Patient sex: F
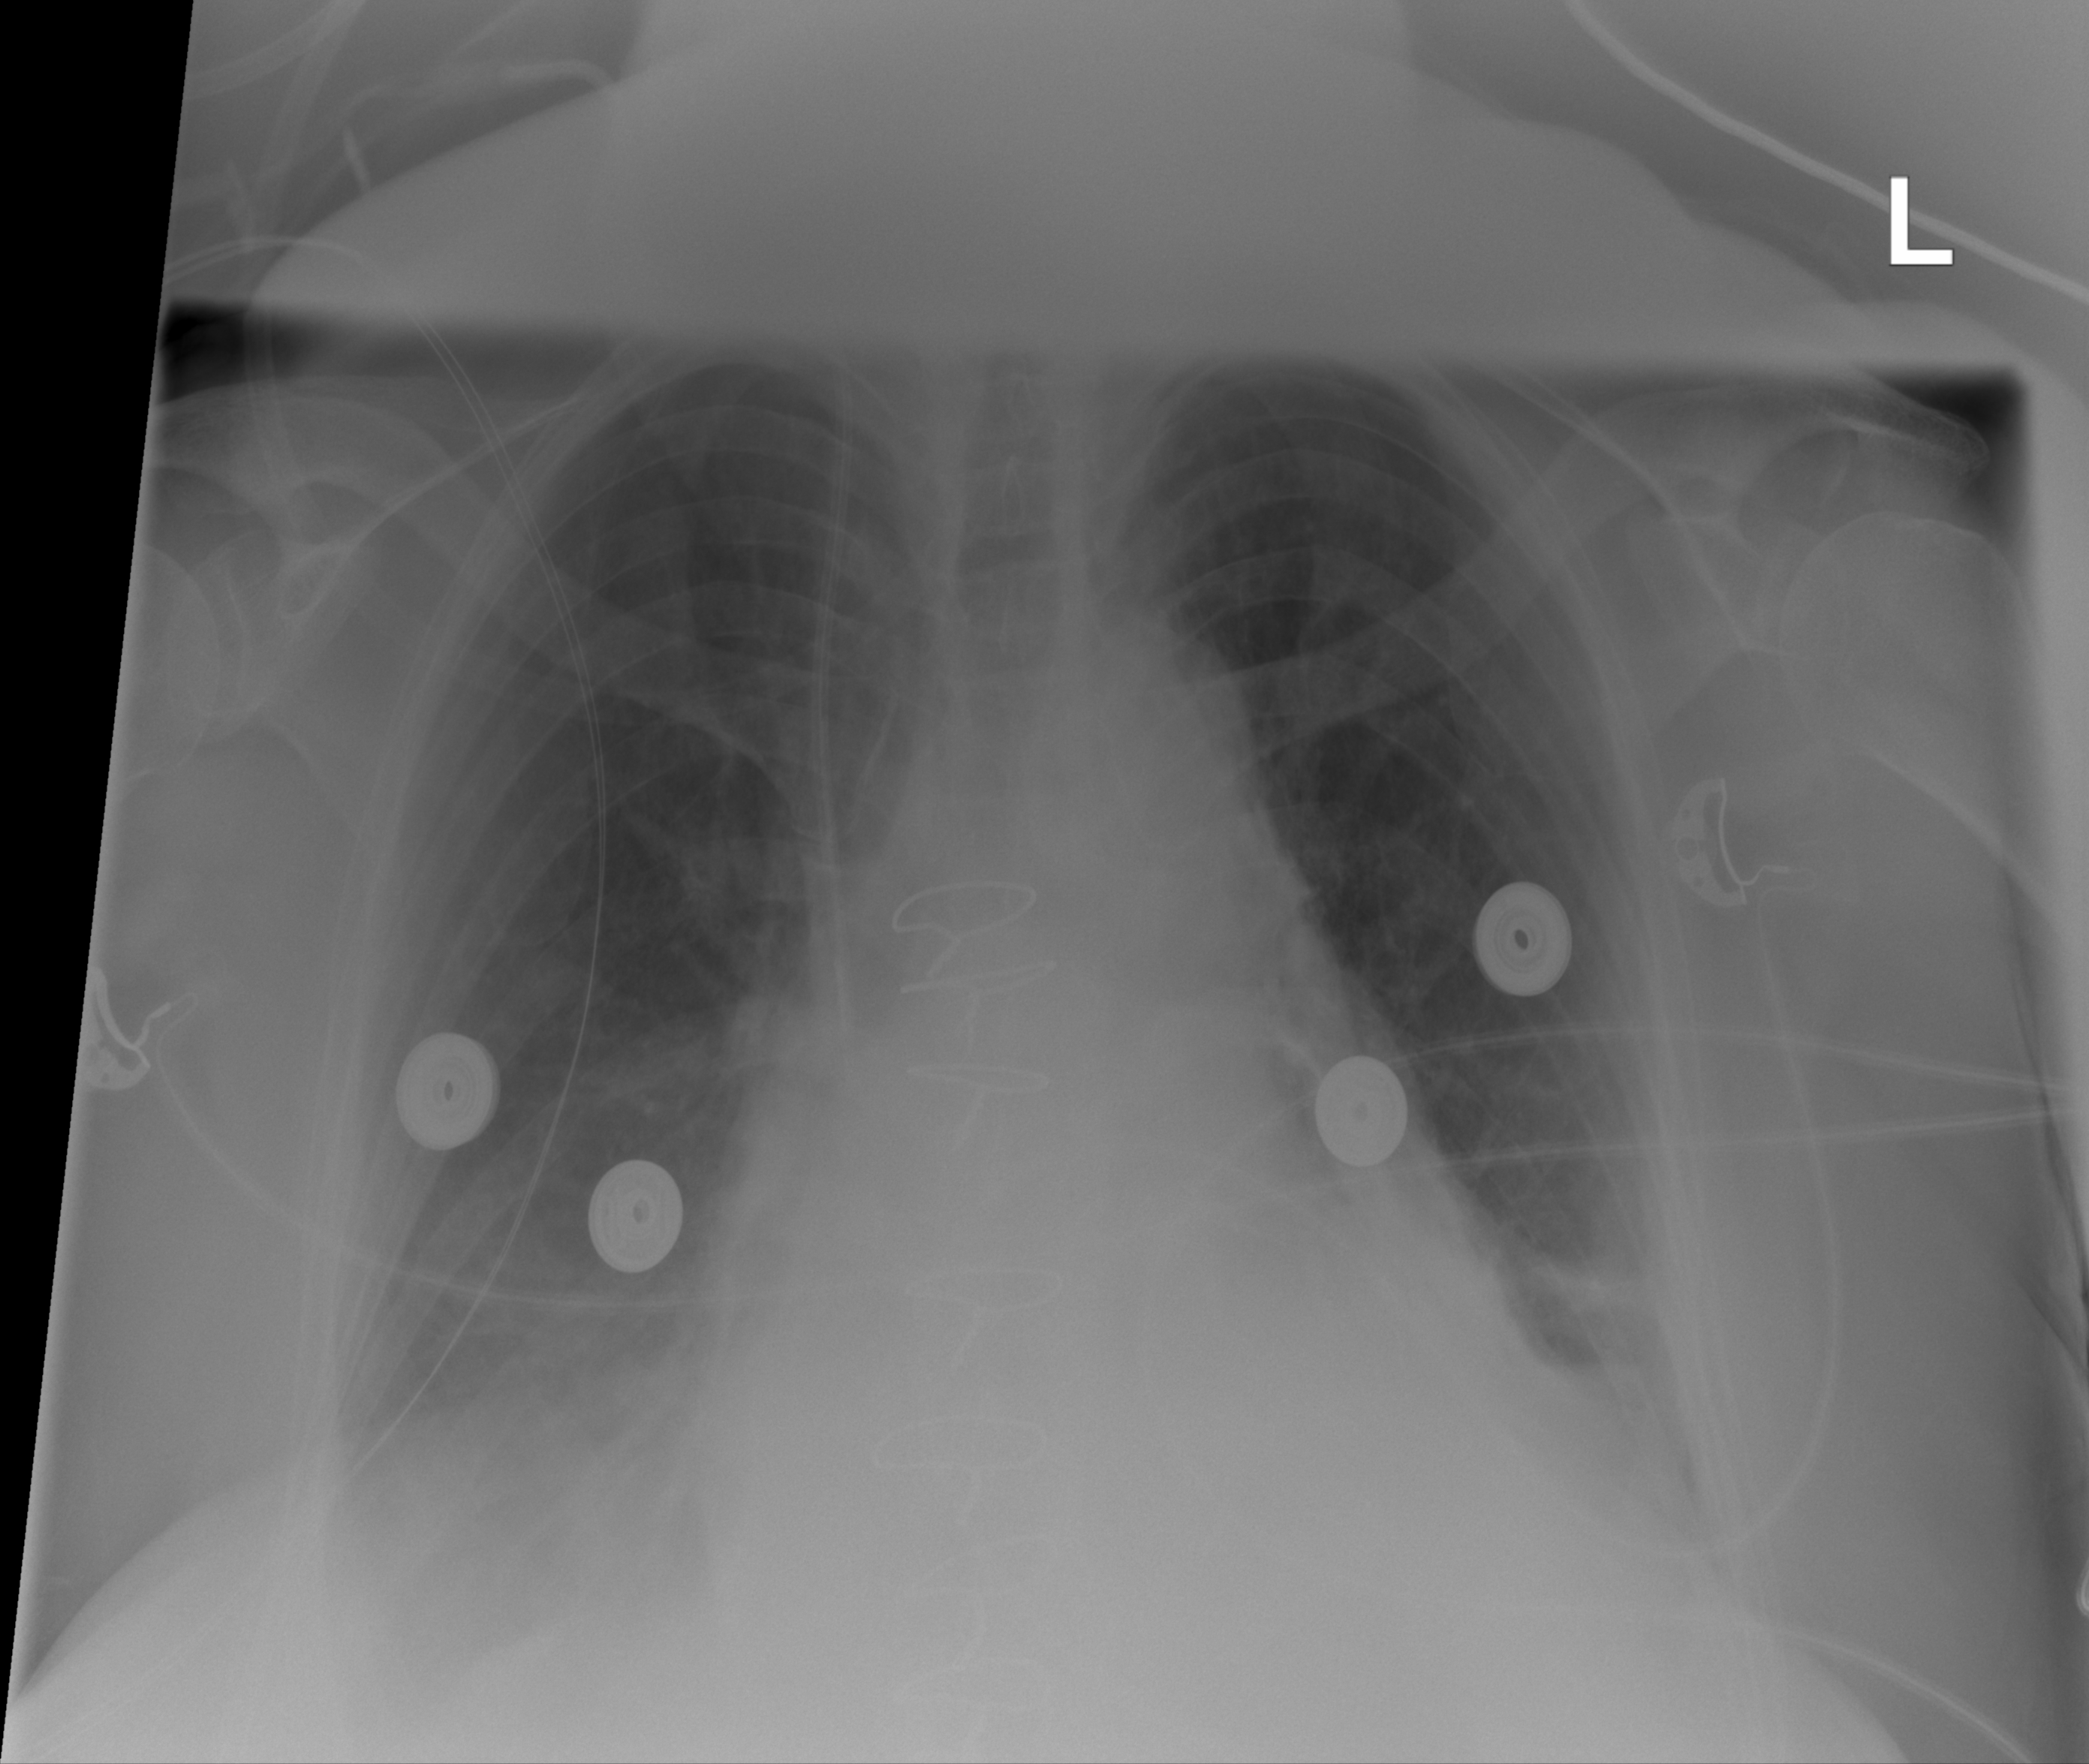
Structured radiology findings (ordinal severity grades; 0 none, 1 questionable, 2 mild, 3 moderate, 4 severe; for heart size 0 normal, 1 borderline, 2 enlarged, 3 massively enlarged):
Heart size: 2
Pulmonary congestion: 2
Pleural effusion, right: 3
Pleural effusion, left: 2
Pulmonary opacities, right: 0
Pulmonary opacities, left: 0
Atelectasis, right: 3
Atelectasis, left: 2